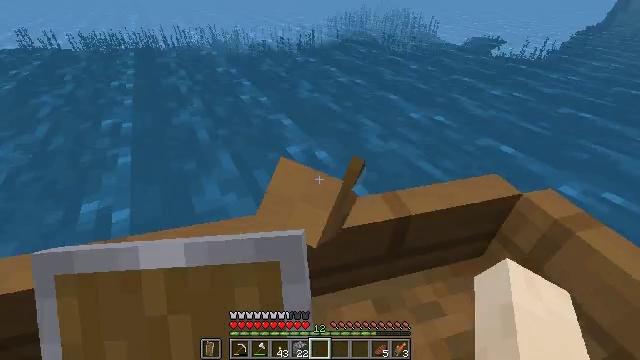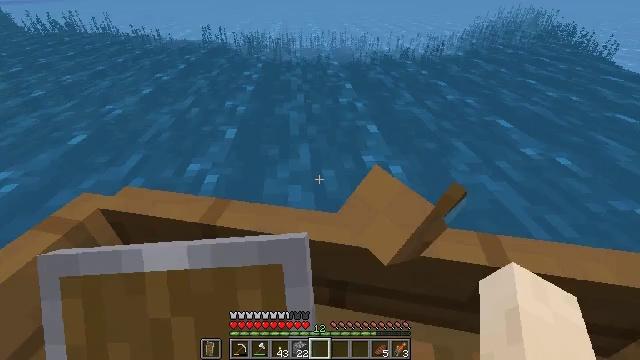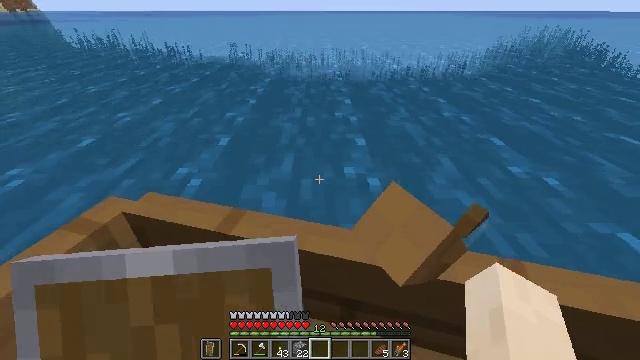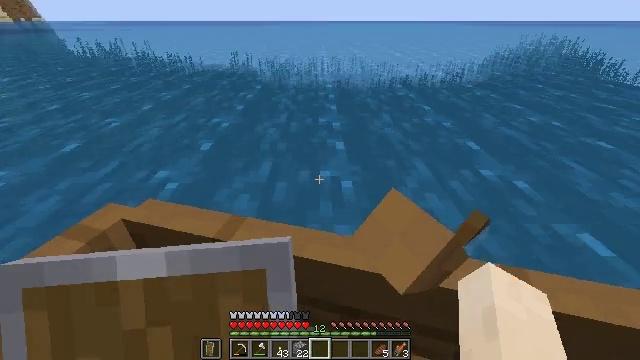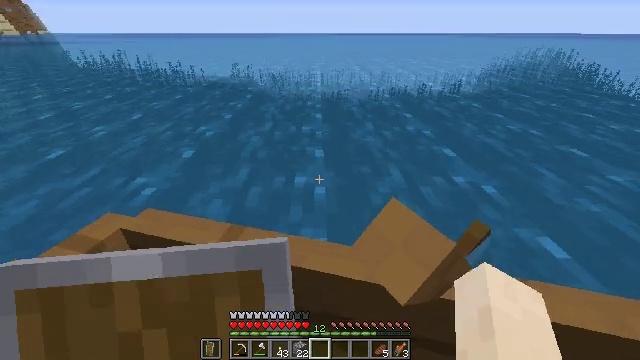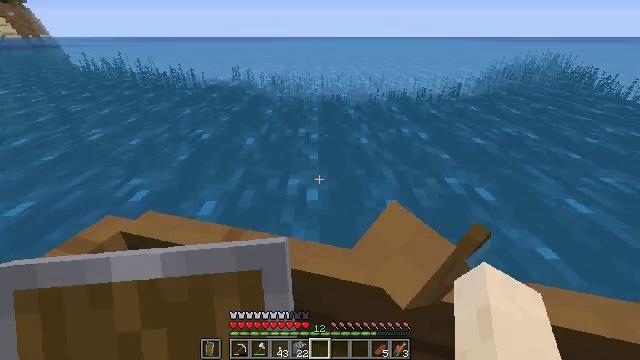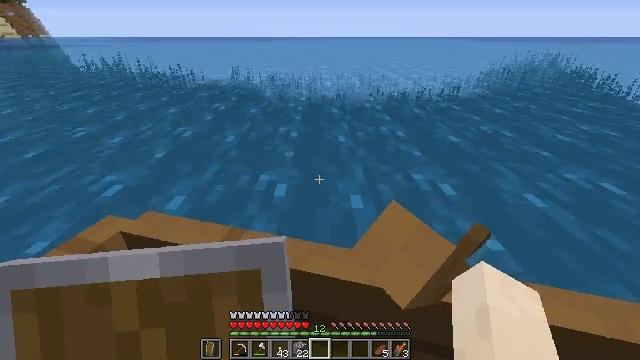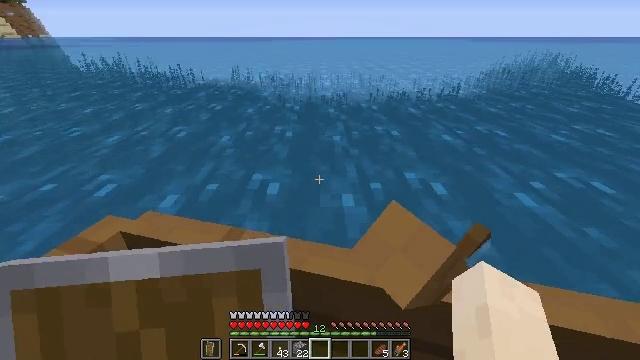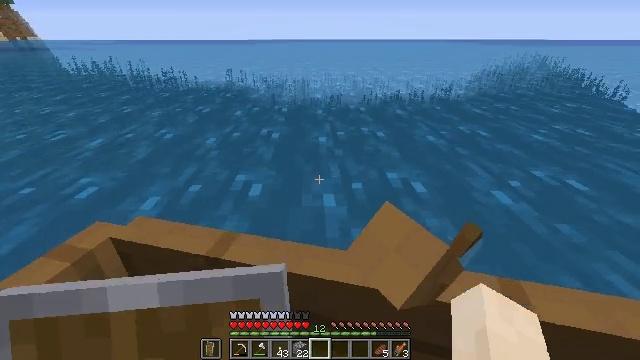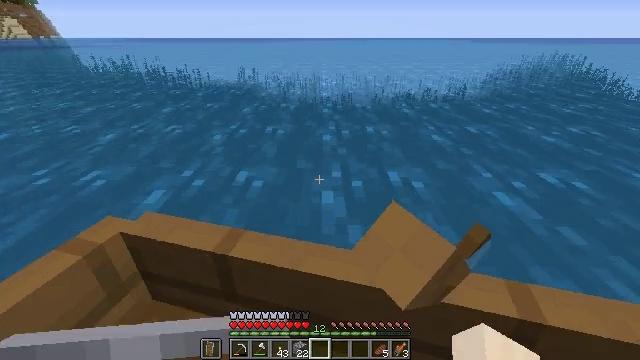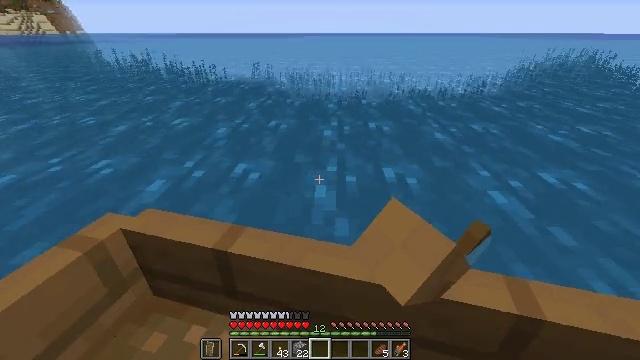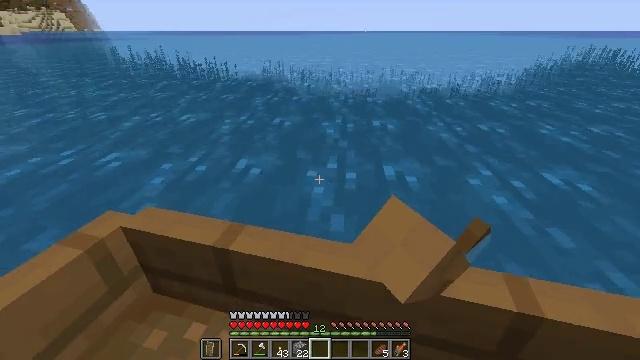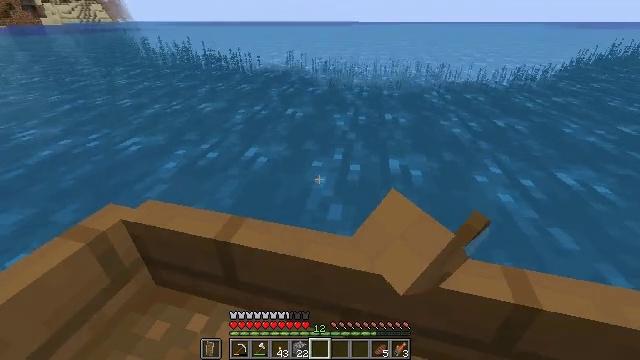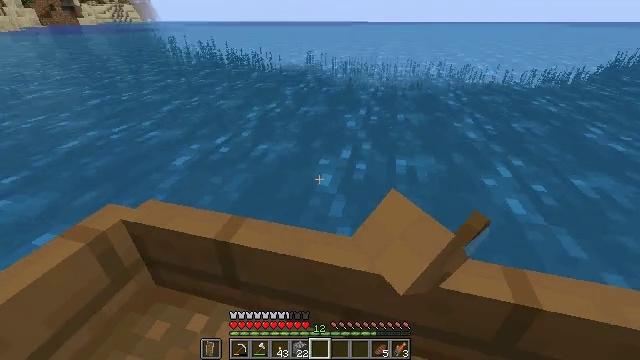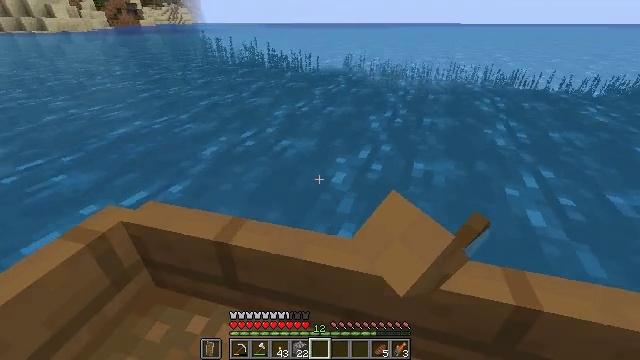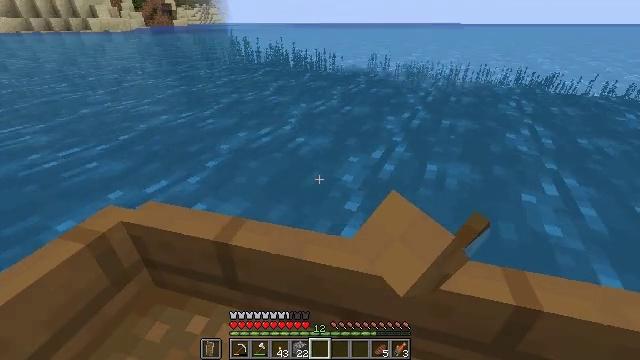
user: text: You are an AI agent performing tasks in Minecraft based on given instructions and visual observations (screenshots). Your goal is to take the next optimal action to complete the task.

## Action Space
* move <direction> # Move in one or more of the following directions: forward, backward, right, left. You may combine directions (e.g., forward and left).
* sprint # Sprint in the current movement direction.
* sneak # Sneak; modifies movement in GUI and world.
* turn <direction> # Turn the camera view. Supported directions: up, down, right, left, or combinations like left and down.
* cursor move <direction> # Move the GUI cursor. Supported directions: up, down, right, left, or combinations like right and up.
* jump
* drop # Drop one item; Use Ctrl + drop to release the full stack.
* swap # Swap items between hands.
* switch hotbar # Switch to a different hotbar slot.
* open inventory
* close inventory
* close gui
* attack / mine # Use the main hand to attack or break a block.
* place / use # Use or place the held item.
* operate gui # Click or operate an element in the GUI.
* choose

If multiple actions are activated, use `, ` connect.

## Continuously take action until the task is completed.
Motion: motion action
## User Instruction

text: Attack the underwater area to get tall seagrass.
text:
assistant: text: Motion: turn left and up
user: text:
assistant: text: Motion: turn left and up
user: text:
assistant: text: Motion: turn left and up
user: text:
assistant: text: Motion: turn left and up
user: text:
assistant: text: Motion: turn left
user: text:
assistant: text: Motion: no_op
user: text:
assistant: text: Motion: move left
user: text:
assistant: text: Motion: move left, turn right
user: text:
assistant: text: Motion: move left, turn left
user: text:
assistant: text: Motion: move left, turn left
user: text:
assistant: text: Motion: move left, turn left
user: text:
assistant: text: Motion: move left, turn left and down
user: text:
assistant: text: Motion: move left, turn left
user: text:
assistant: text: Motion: move left
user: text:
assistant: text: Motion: move left
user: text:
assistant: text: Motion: move left
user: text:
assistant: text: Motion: move left
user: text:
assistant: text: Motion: move left
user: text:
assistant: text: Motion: move left, turn right
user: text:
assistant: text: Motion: move left, turn right
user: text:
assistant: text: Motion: move left
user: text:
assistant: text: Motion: move left
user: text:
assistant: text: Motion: move left, turn right and up
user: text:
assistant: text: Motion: turn right
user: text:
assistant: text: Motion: turn right
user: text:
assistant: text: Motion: turn right
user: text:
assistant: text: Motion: turn right
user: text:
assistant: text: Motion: turn right and down
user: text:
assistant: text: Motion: turn right and down
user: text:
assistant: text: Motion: turn right and down